Field crop: maize
Growth stage: 2
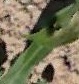
Species: maize